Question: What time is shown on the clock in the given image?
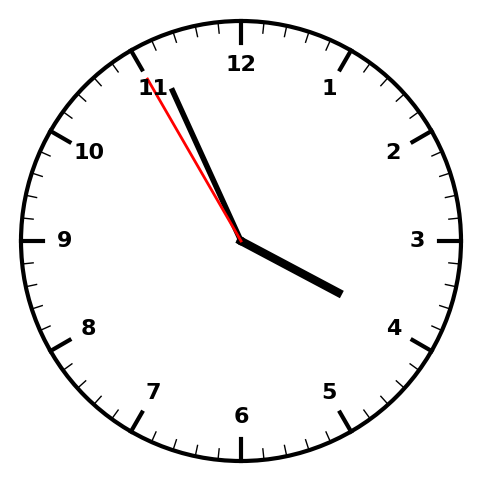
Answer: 03:55:55